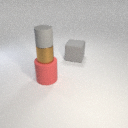
large gray rubber cube behind large red rubber cylinder